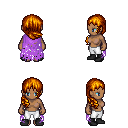
a pixel art fantasy rpg character, female body template, human, dark skin, maroon tattered cape, white pants, dark blonde right-swept hairstyle, black shoes, four views (front, back, left, right), 2x2 character sprite sheet, small pixel art, hard edges, no anti-aliasing